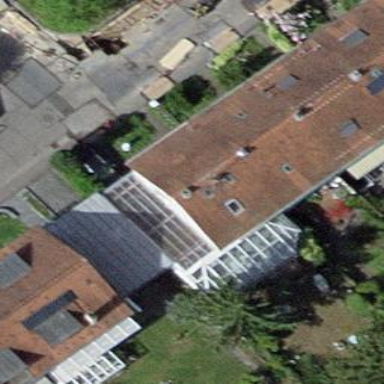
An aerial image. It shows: Terrace building.